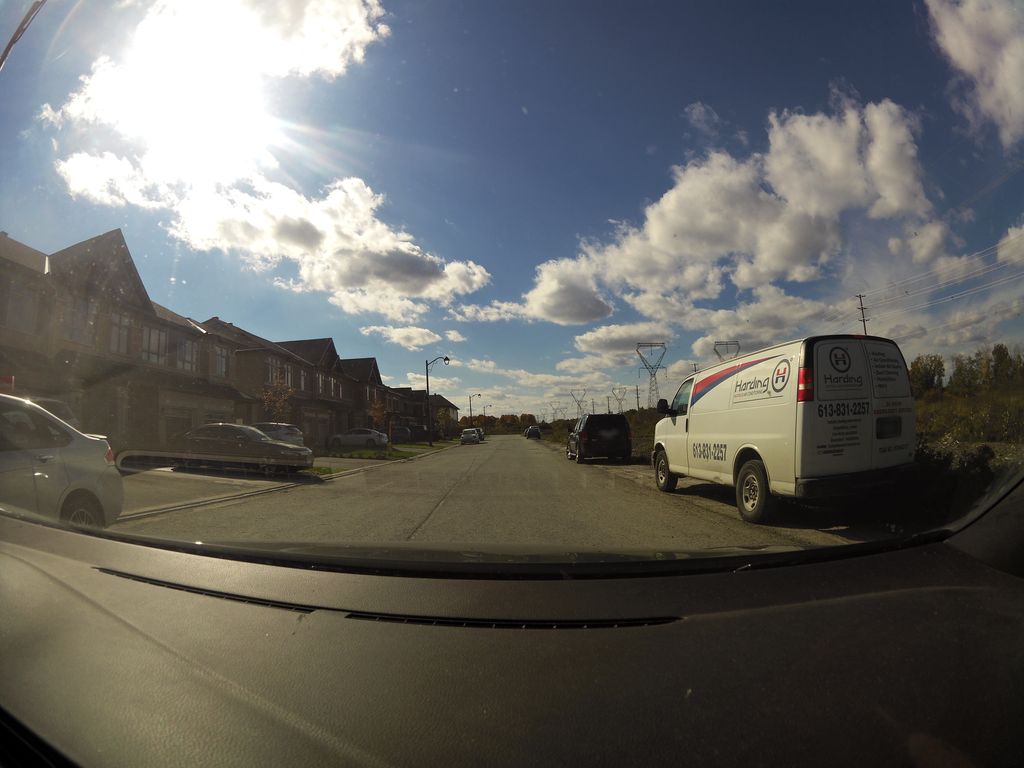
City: ottawa-gatineau